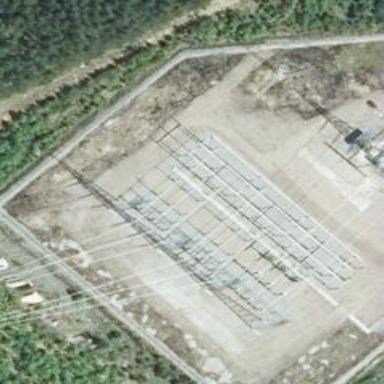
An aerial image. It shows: Power tower.